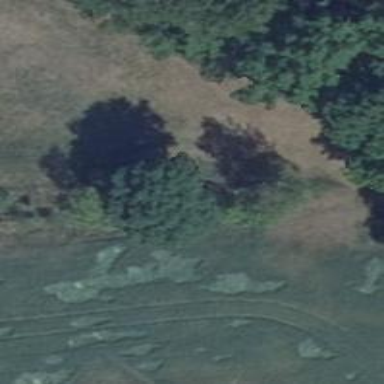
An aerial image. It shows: Hunting stand.